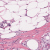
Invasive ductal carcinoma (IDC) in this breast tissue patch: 0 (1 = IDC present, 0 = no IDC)